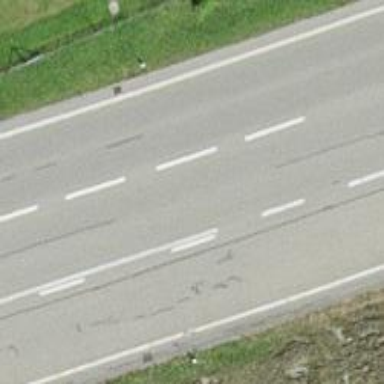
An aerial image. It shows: Asphalt road classified as trunk highway.